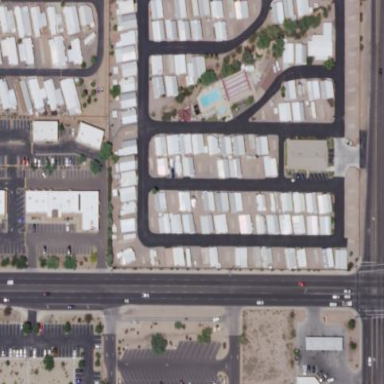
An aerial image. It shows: Mobile residential area.